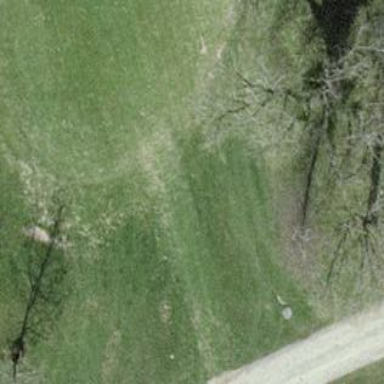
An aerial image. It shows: Area of rough grass used for golf.